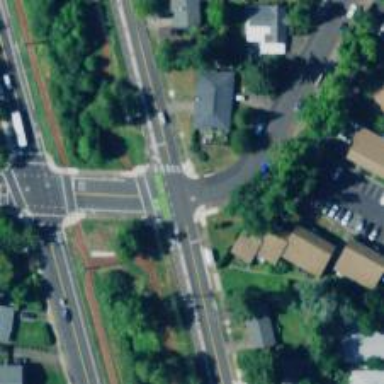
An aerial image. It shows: Unmarked road crossing.